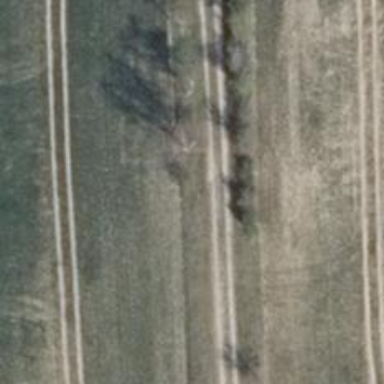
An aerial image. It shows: Row of trees in natural setting.